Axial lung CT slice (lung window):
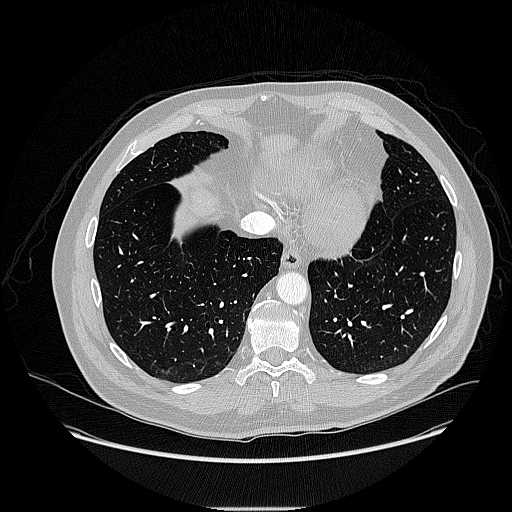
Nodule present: no